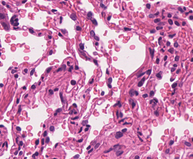
Tumor epithelial tissue: no
Tumor-associated stroma tissue: no
Normal tissue: yes